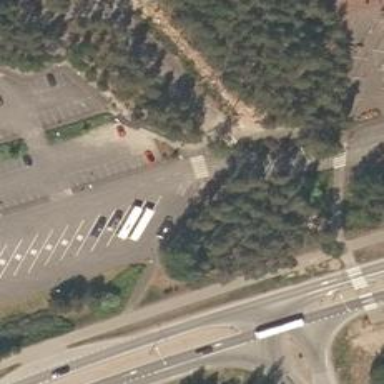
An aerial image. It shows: Zebra crossing on the road.